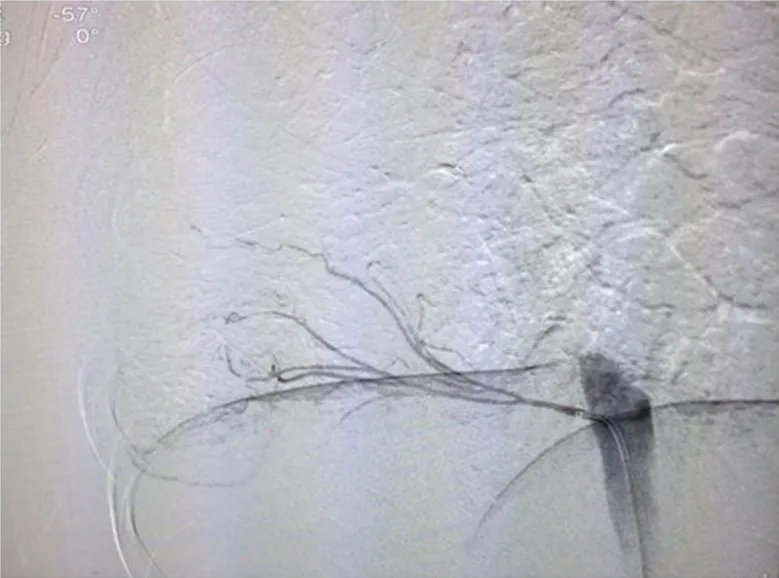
Angiography showing the anomalous branch of the aorta.
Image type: radiology (x_ray)